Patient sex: M
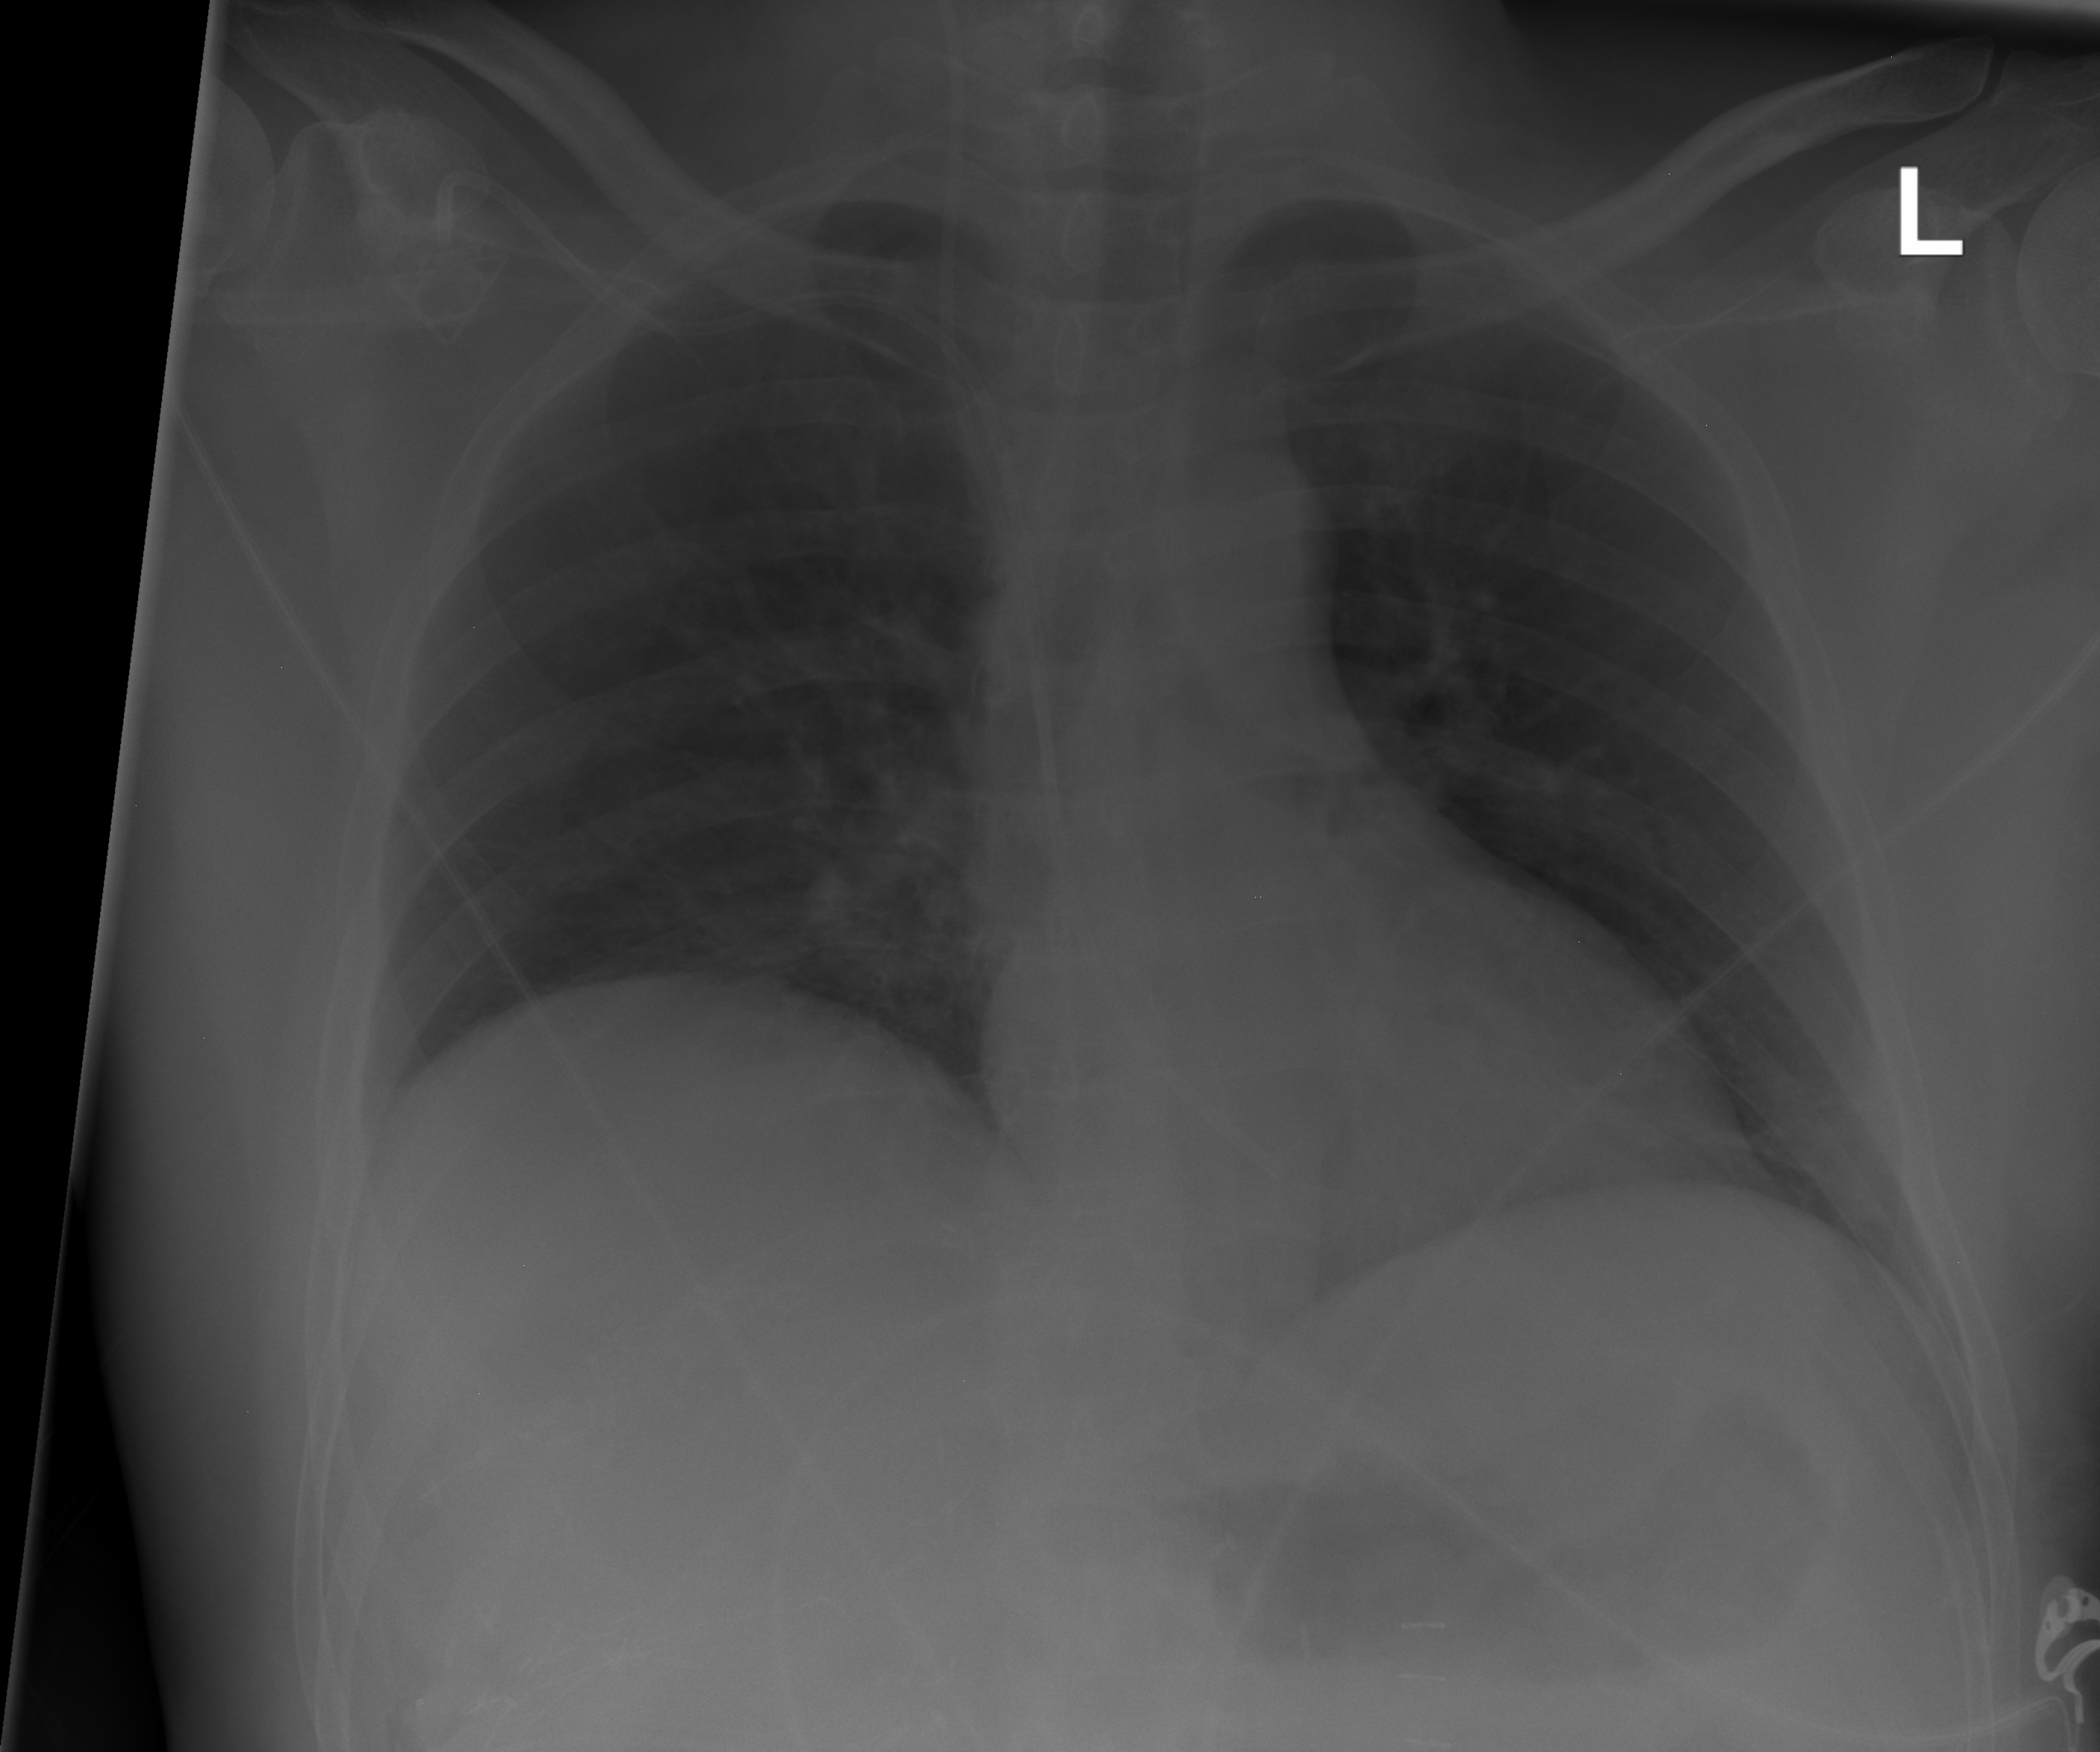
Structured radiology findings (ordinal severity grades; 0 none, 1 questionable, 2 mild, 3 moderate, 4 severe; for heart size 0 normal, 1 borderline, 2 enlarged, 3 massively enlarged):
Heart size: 0
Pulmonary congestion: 0
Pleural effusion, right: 0
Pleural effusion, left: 0
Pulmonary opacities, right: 0
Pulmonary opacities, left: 0
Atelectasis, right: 1
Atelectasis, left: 1